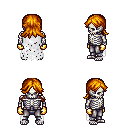
a pixel art fantasy rpg character, male body template, skeleton, white tattered cape, metal pants, dark blonde loose hair, gold gloves, four views (front, back, left, right), 2x2 character sprite sheet, small pixel art, hard edges, no anti-aliasing